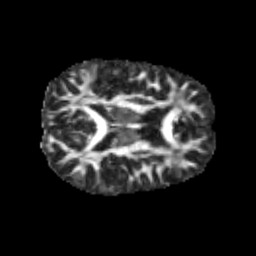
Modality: FA
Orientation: axial
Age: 12
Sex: male
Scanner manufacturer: siemens
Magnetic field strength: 3 T
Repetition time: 3.8 s
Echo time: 0.07 s